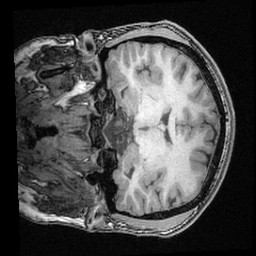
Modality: T1w
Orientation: coronal
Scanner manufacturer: ge
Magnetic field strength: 3 T
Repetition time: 0.008572 s
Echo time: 0.003384 s